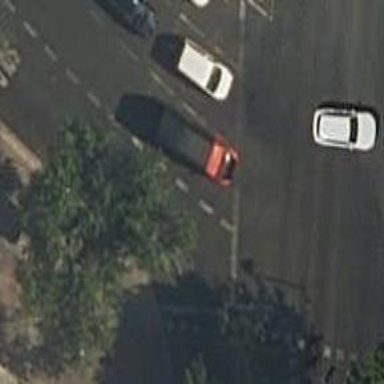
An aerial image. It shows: Road with traffic signals.